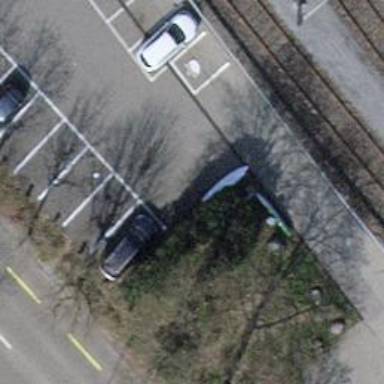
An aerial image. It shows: Parking aisle designated as service road.